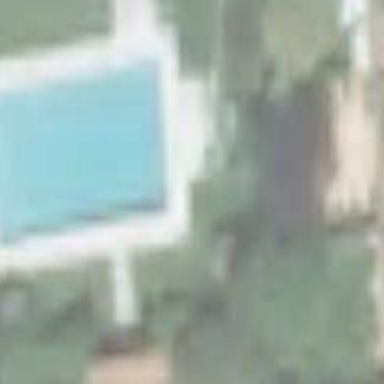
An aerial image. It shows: Swimming pool located in leisure land.